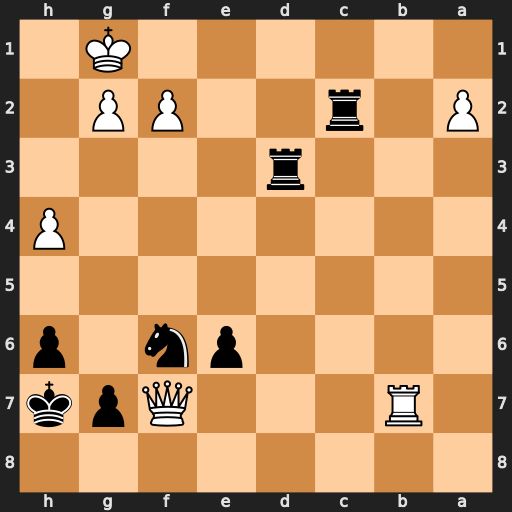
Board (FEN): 8/1R3Qpk/4pn1p/8/7P/3r4/P1r2PP1/6K1
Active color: b
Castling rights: -
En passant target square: -
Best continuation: Rc1+ Kh2 Ng4#